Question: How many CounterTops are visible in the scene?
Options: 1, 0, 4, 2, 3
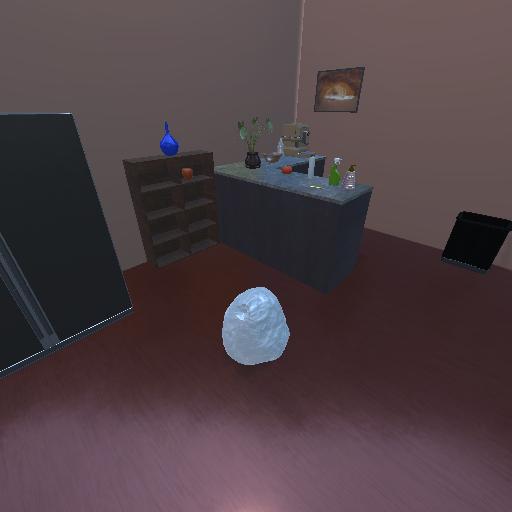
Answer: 1